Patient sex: M
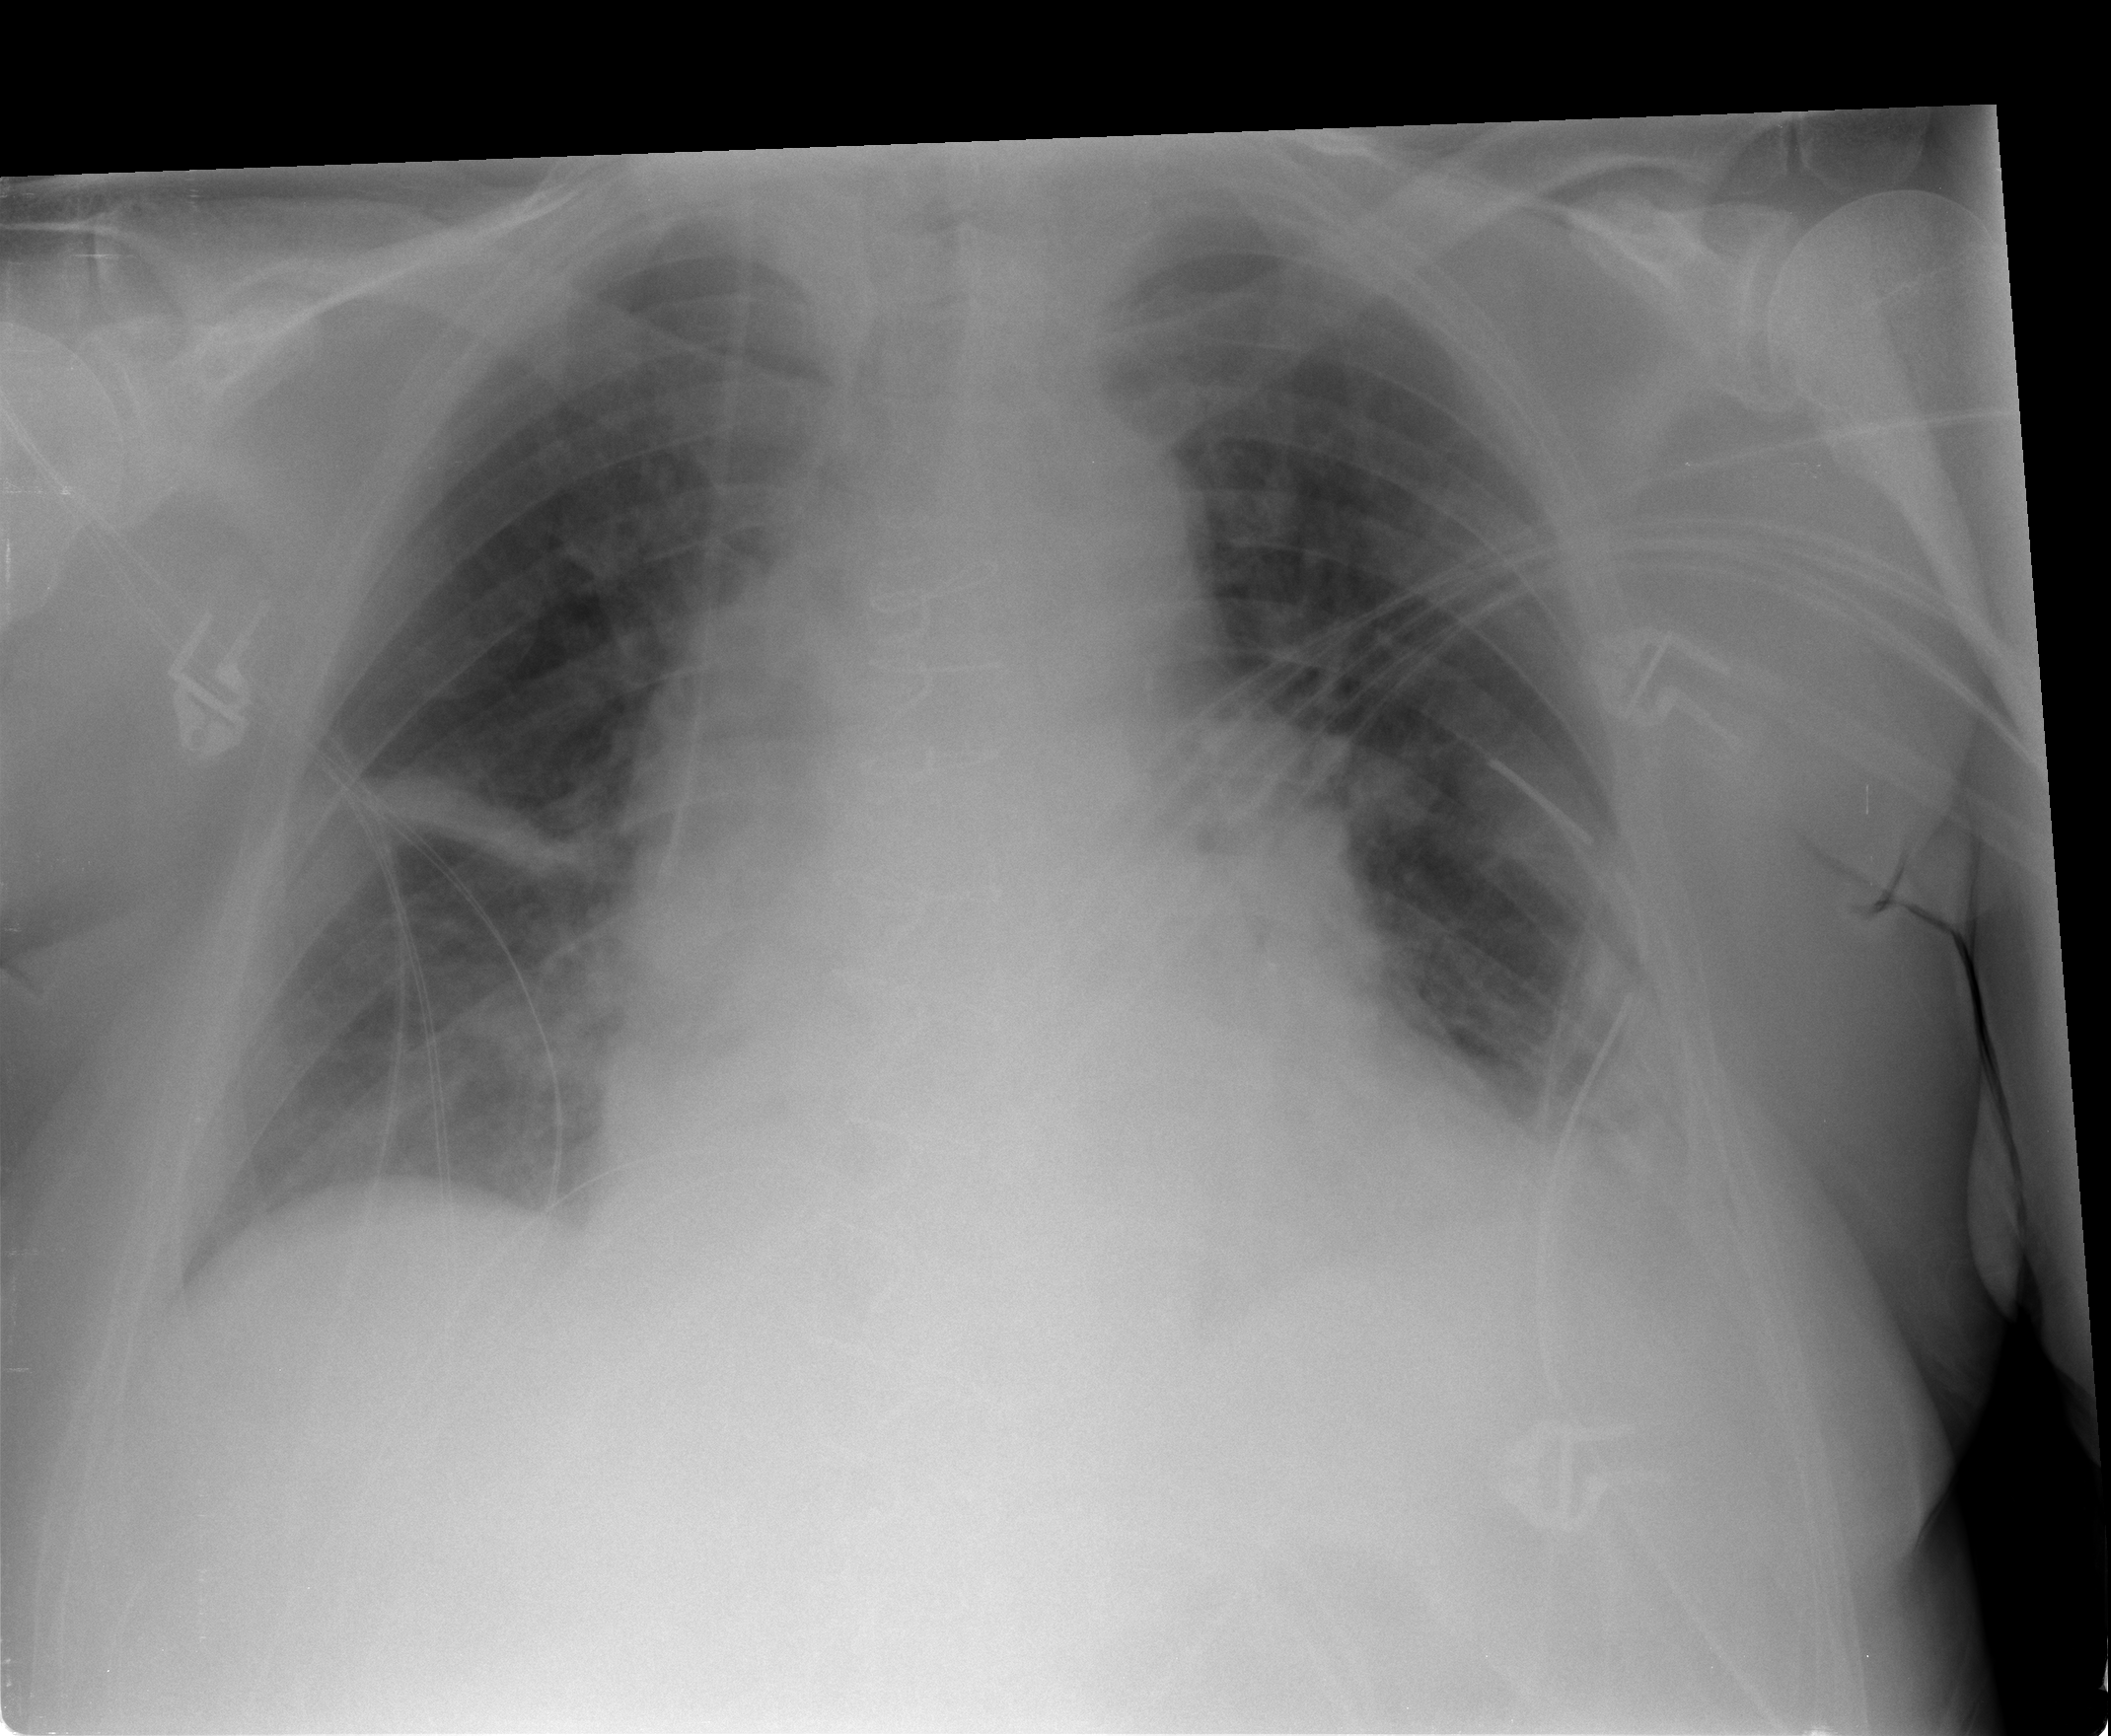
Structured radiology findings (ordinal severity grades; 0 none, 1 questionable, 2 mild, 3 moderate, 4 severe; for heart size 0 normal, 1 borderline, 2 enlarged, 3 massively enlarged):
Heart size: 0
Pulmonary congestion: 0
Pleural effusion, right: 0
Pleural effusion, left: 0
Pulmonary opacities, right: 0
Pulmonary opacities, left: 0
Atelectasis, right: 2
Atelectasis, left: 2